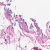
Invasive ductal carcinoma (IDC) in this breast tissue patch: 0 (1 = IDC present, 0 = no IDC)